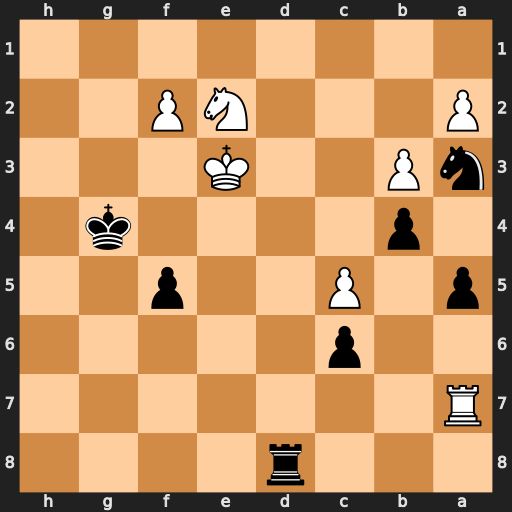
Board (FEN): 3r4/R7/2p5/p1P2p2/1p4k1/nP2K3/P3NP2/8
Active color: b
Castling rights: -
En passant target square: -
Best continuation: Nc2#